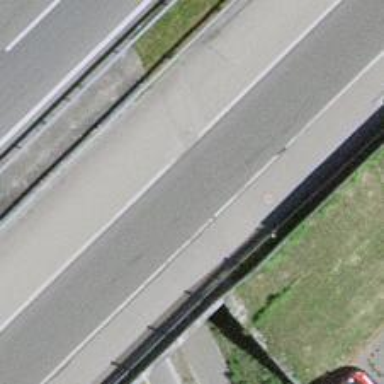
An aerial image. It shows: Trunk highway bridge with asphalt surface.